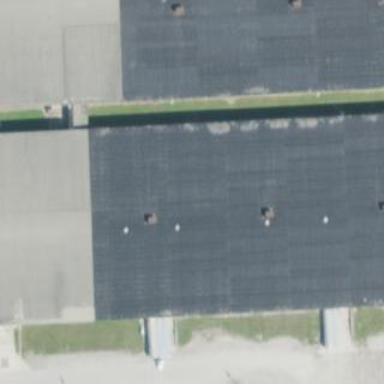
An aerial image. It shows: Warehouse.